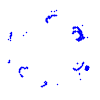
Particle: proton